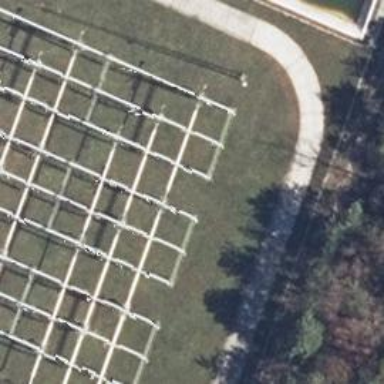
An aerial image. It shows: Power line carrying busbar.